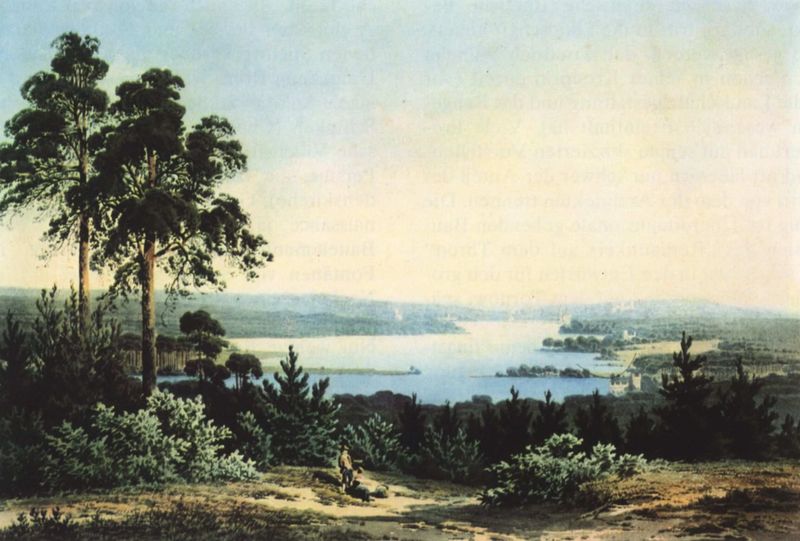
Titel: Potsdam, Jungfernsee vom Kirchberg bei Fahrland aus
Künstler: Julius Hennicke
Standort: Potsdam
Institution: Stiftung Preußische Schlösser und Gärten / Aquarellsammlung
Schlagwörter: baum, blau, blätter, dunkel, gemälde, himmel, laub, mann, meer, schatten, wasser, weiß, wolken, bäume, fluss, gelb, grün, landschaft, menschen, ocker, sand, see, ufer, äste, braun, frau, hell, hintergrund, licht, vordergrund, ausblick, blick, gebäude, gras, haus, hund, hunde, rasen, tiere, weg, wiese, wolke, malerei, mensch, weit, bild, ast, ebene, erde, ferne, horizont, häuser, hügel, morgen, natur, spiegelung, stamm, strauch, weite, zweige, busch, büsche, flach, gebüsch, gewässer, sonne, sträucher, insel, land, realismus, krone, tal, wald, anhöhe, bewölkt, deutschland, küste, ansicht, perspektive, berge, dunst, hecke, luftperspektive, tag, amerika, arbeiter, romantik, strom, tannen, staffage, buhnen, burg, flusslandschaft, lichtung, wolkig, laubbaum, nadelbaum, tanne, flora, sonnig, landzunge, rückenfiguren, jäger, blauer himmel, romantisch, wanderer, laubbäume, kiefern, fernblick, pinien, naturalistisch, rde, breit, hirte, schäfer, post, gebüsche, bewuchs, halbinsel, asser, rhein, buchten, weitblick, latschen, hirt, bodene, teichw, horizot, brasilien, frans post, franz post, heöö, landscvhaft, gebüdsch